Interaction volume radius: 10 \u00c5
Interaction volume height: 10 \u00c5
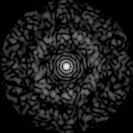
Disorder parameter: 0.8372